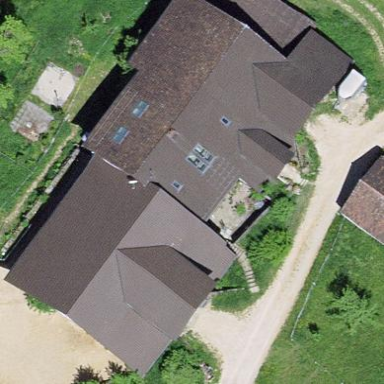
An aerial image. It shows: Farmyard area.